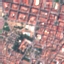
Land use / land cover: Residential